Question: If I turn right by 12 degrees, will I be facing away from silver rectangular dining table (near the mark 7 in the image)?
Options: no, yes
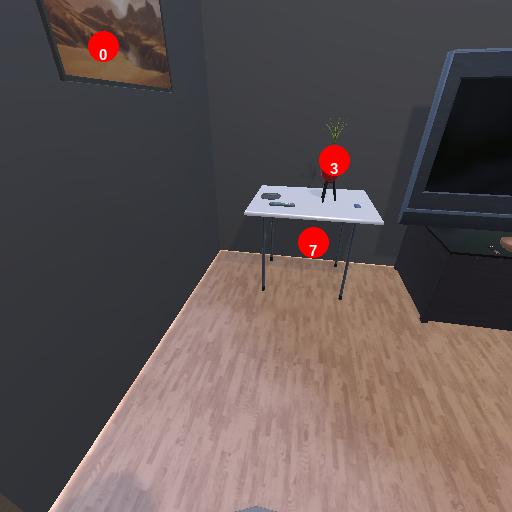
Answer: no